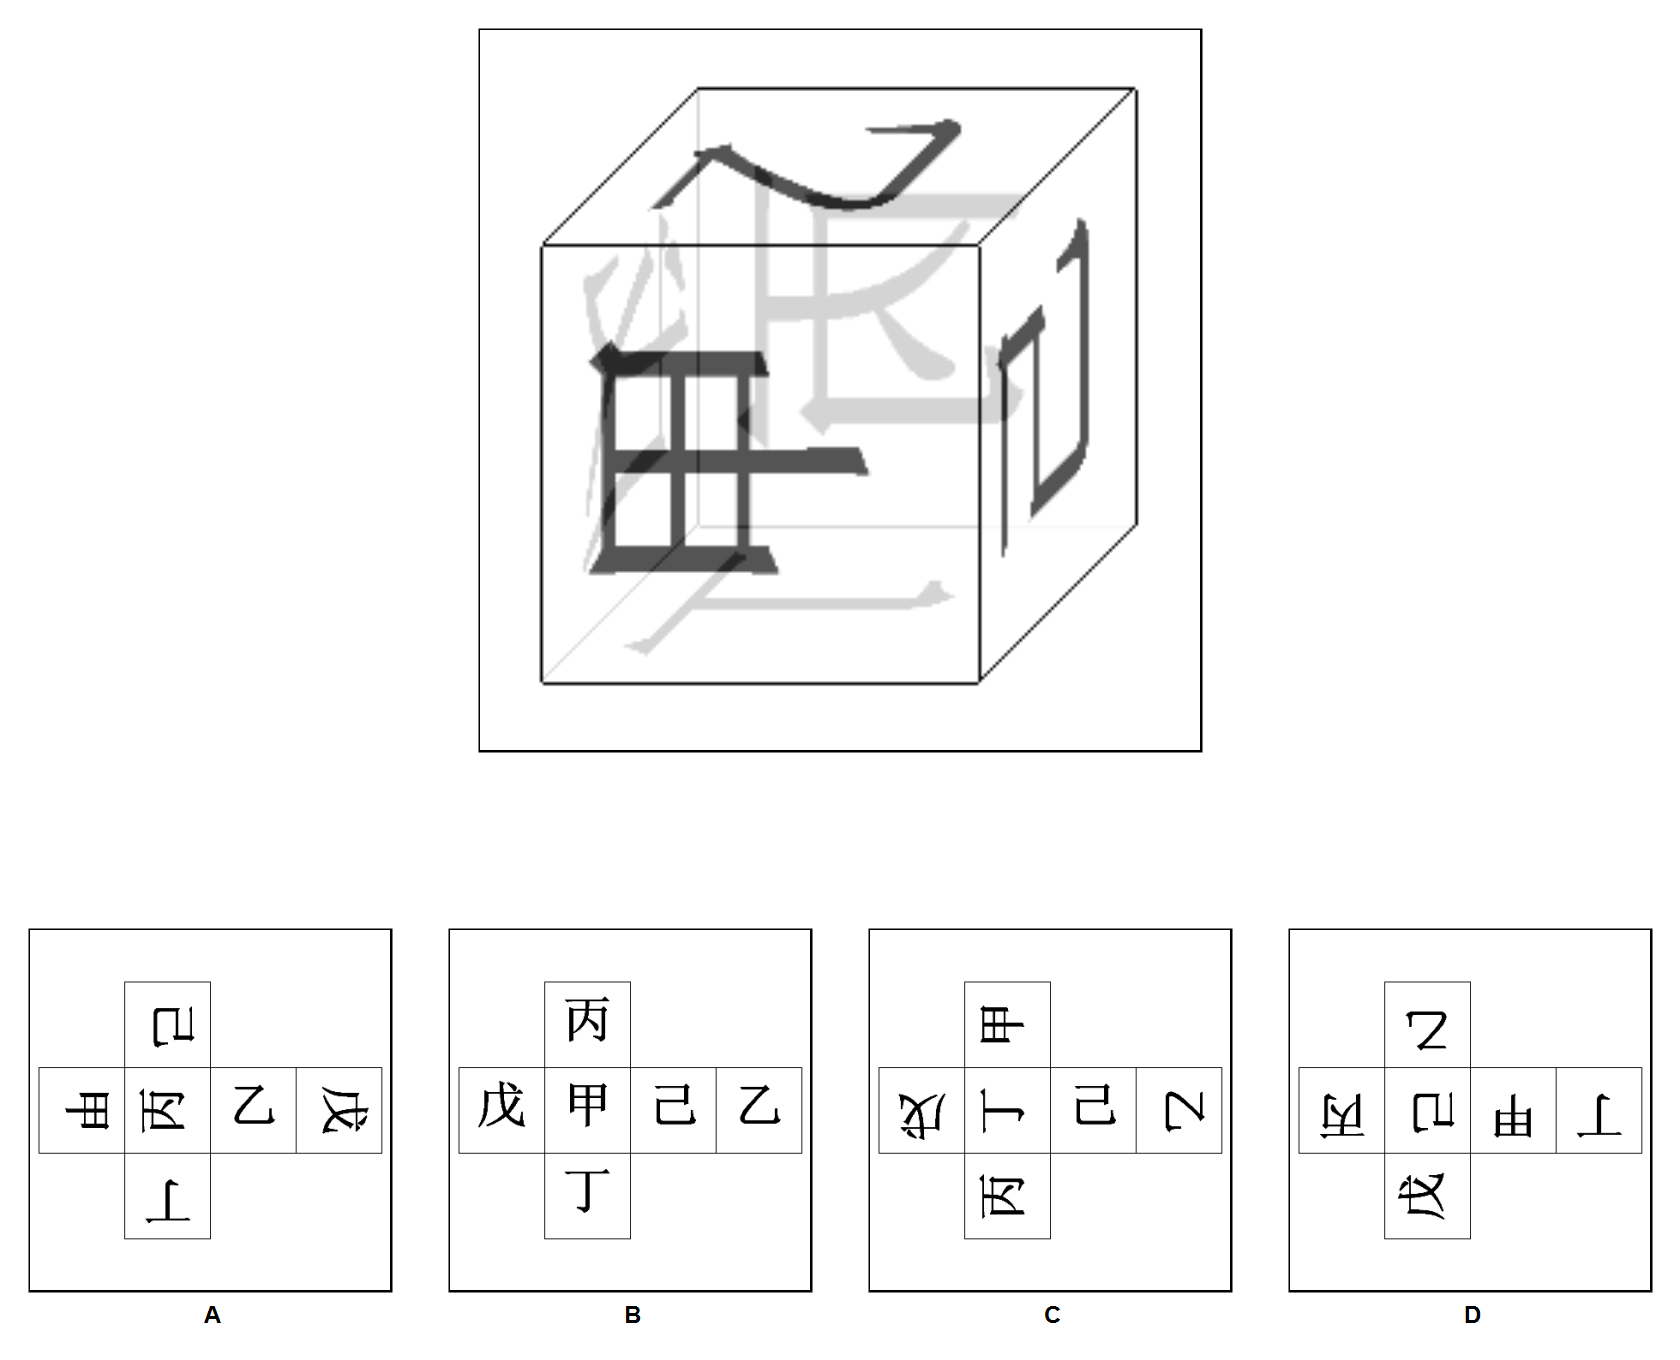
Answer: C